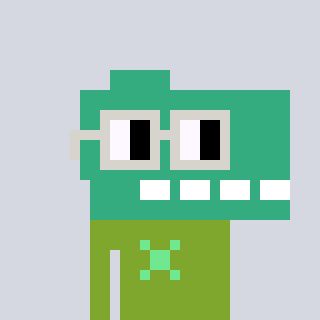
a pixel art character with square light gray glasses, a dino-shaped head and a slimegreen-colored body on a cool background